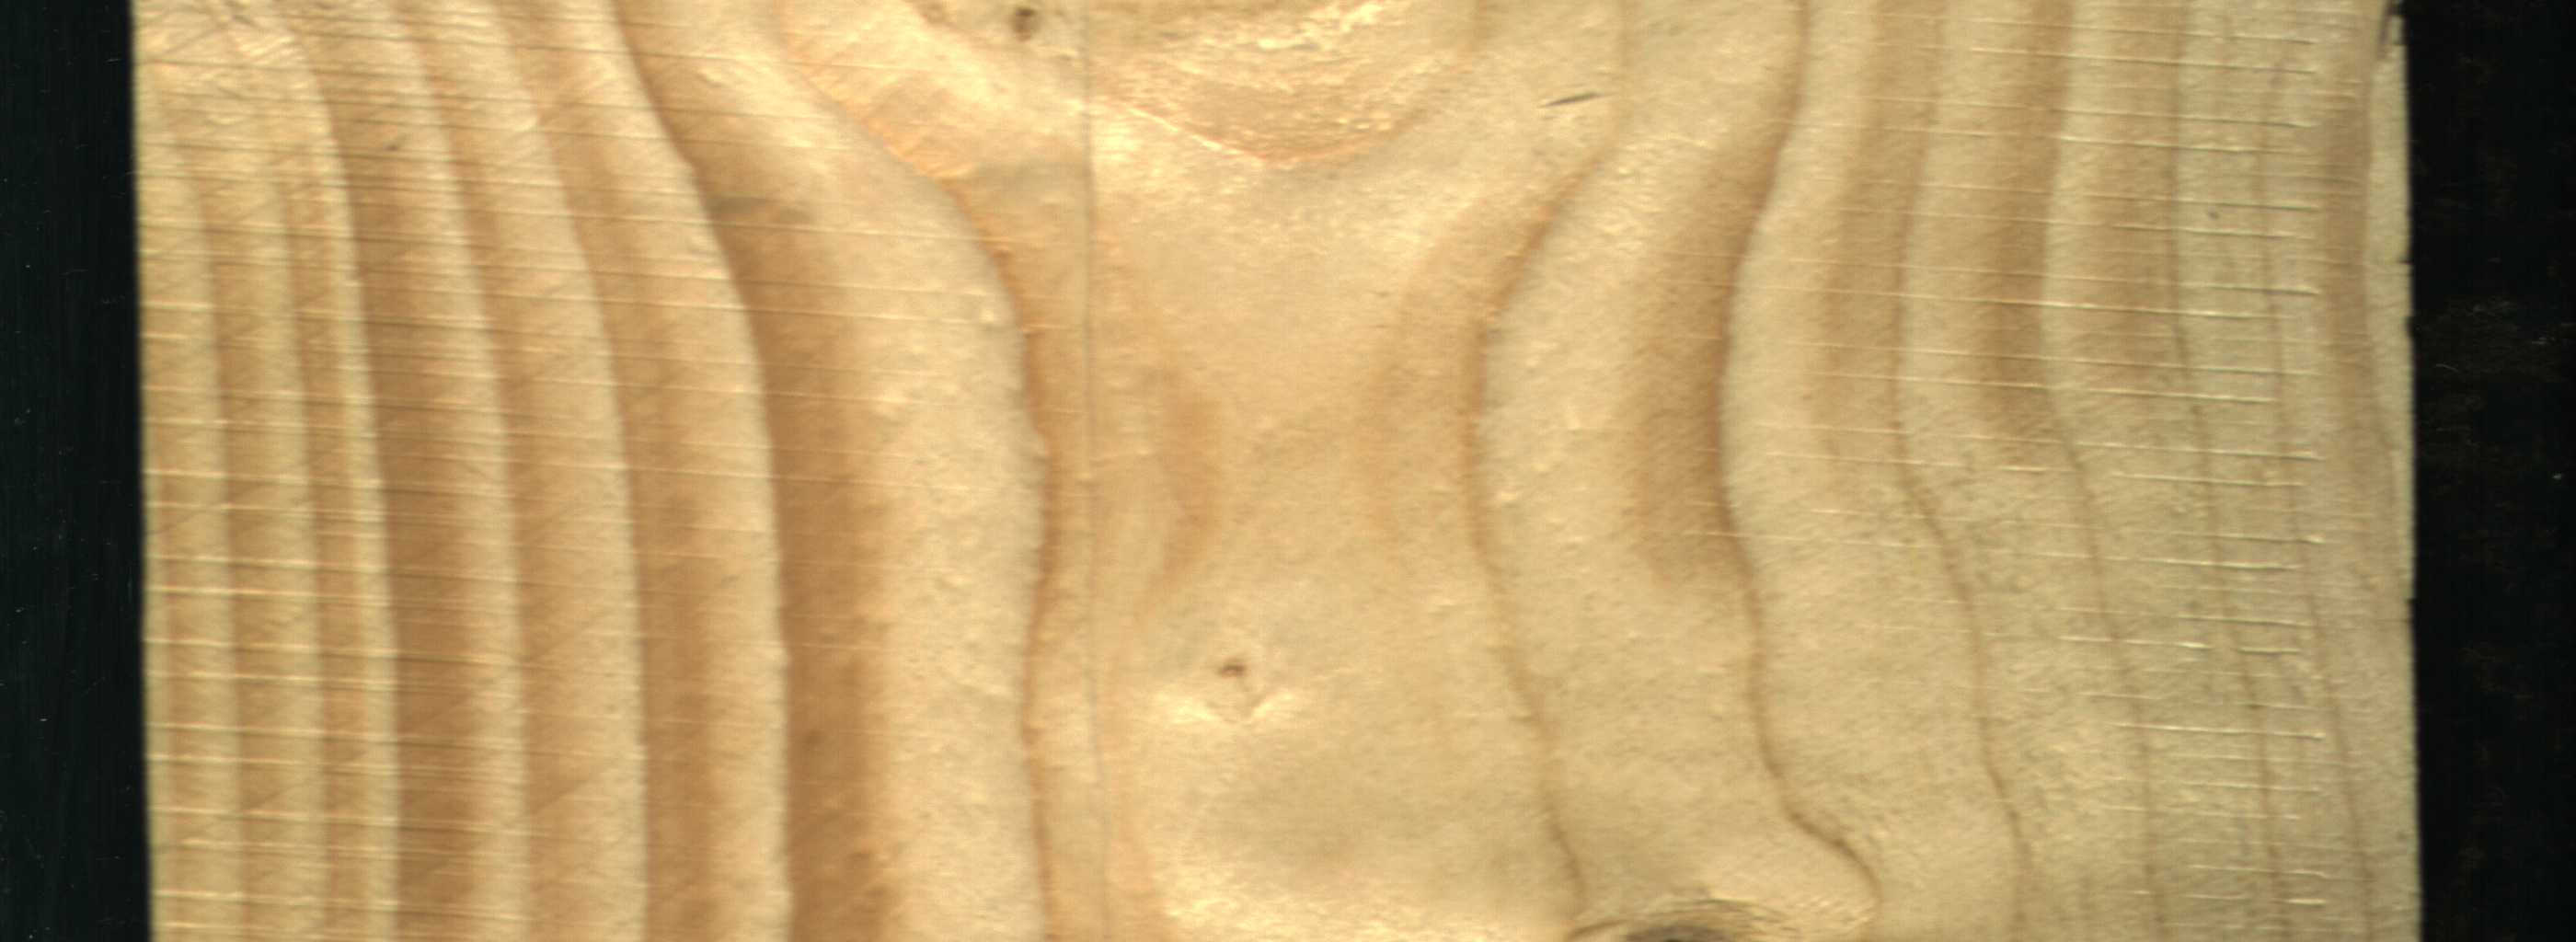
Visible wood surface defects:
Live_Knot